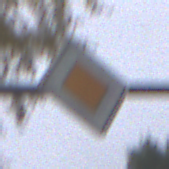
Verkehrszeichen: Vorfahrtsstrasse
Umgebung: Outdoor, Nature
Tageszeit: Midday
Wetter: Overcast
Licht: Natural
Jahreszeit: Autumn
Kontrast: LowContrast